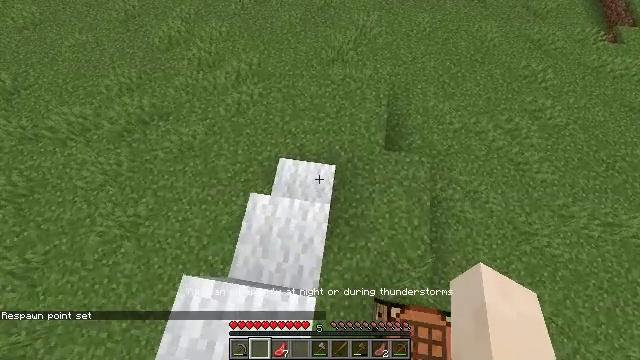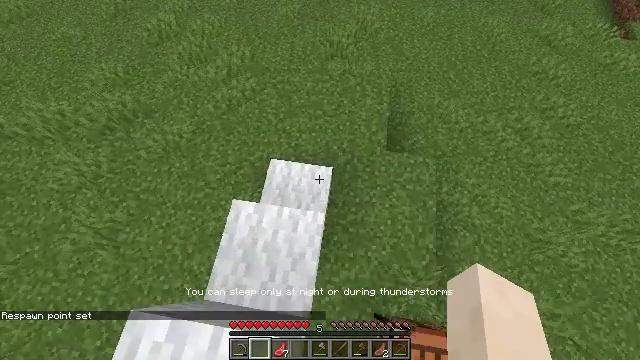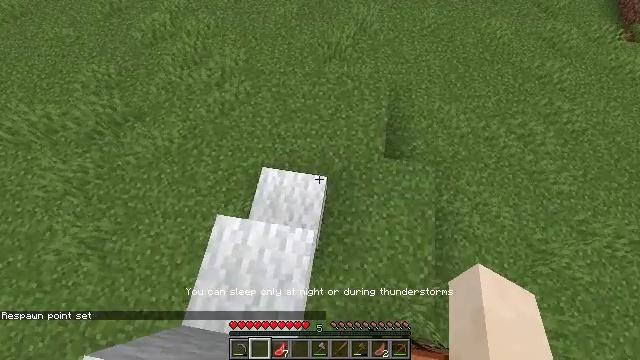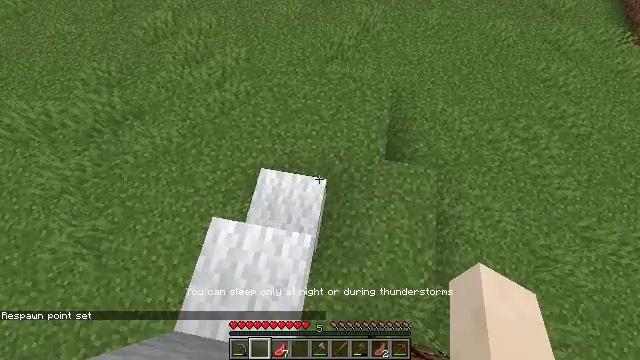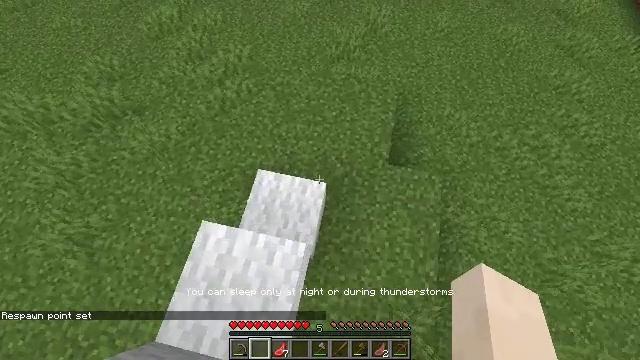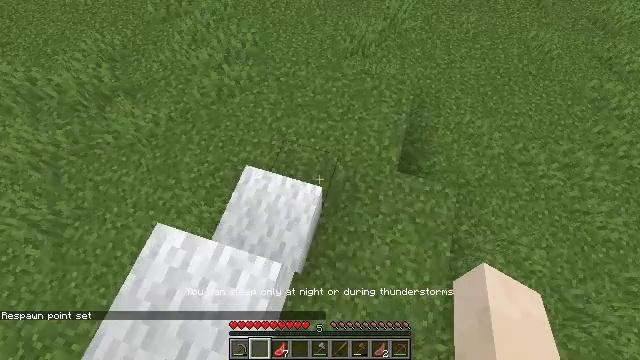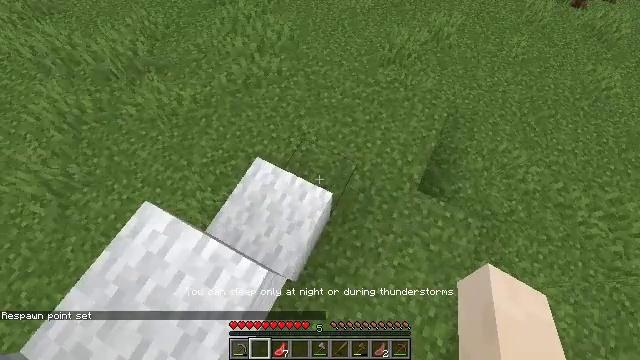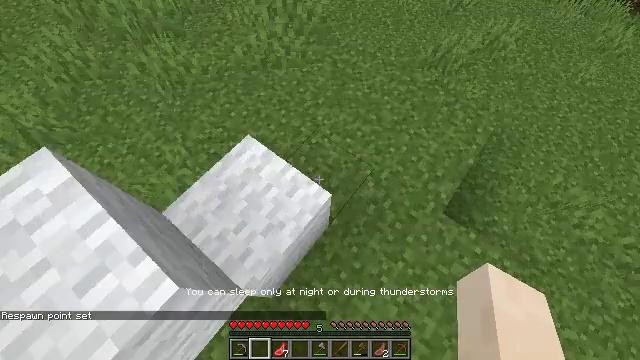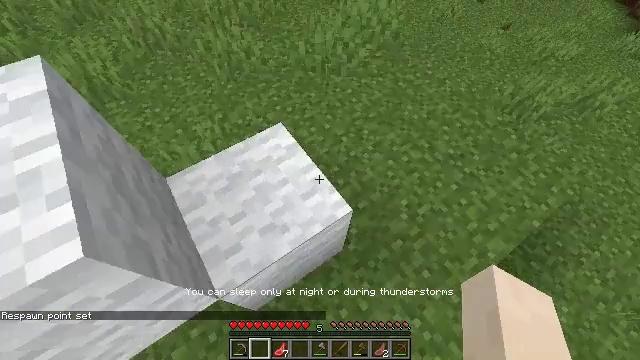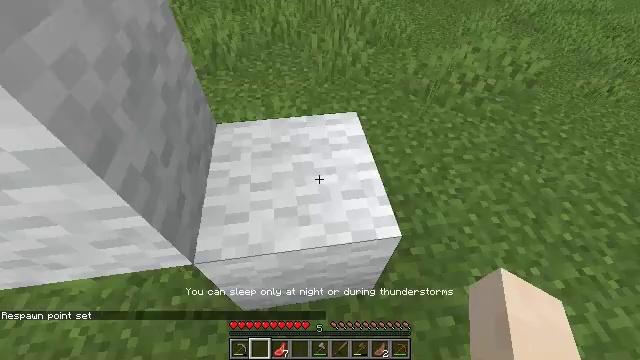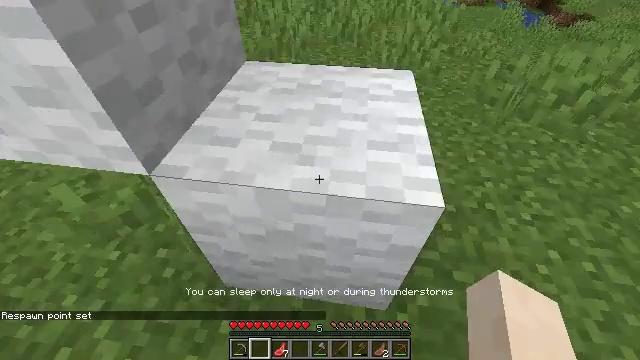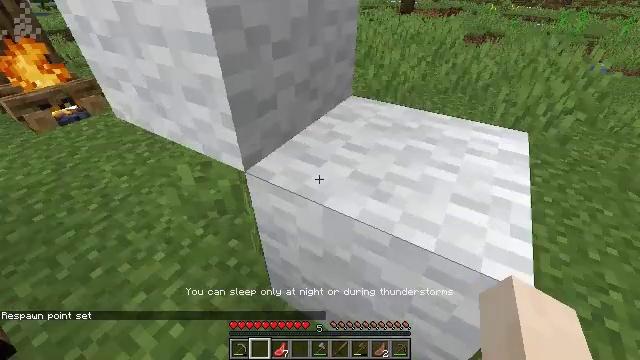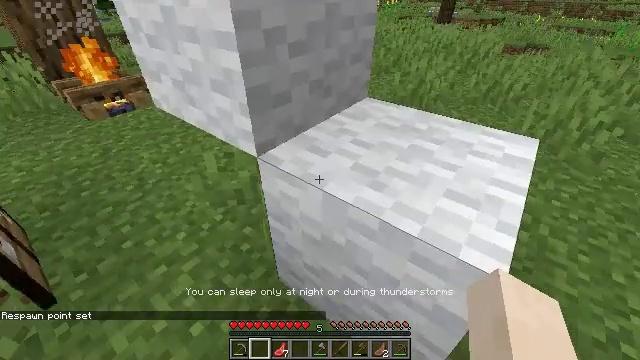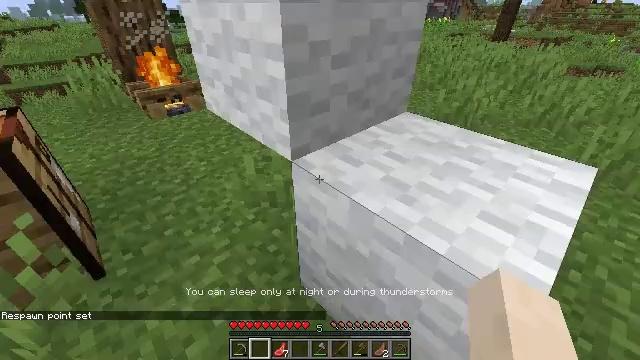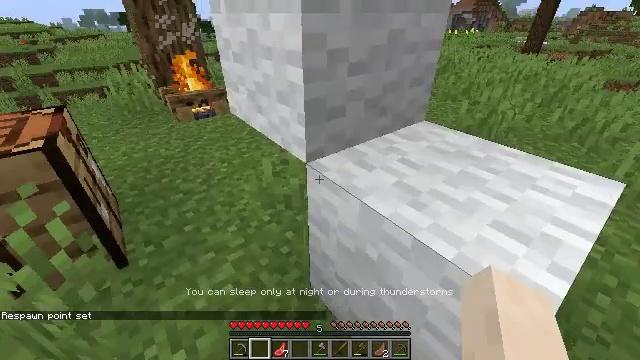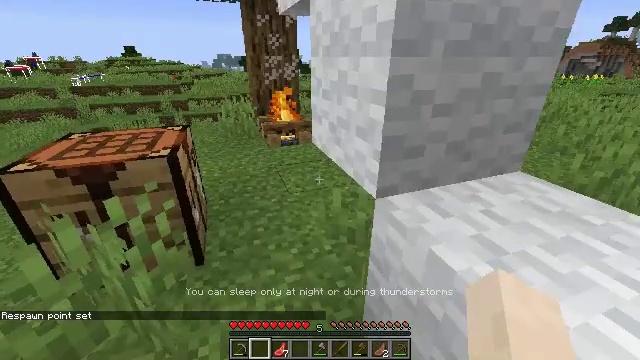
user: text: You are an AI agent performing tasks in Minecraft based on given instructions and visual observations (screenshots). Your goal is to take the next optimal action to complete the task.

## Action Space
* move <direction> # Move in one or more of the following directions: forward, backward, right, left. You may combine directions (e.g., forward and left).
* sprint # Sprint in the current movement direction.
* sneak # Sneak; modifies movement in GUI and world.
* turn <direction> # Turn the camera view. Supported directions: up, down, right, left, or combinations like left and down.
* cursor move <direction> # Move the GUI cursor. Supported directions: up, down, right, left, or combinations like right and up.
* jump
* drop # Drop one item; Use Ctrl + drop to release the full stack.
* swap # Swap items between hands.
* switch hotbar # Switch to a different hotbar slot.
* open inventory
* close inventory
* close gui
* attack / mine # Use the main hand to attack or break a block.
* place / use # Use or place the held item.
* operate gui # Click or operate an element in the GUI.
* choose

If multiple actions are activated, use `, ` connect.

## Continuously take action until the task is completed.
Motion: motion action
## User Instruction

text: Attack the crafting table to break it.
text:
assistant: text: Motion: move forward and move right
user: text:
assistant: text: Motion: move forward and move right
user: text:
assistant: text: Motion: move forward and move right
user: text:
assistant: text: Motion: move forward and move right, turn left
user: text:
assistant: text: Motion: move forward and move right, turn left
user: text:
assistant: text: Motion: move forward and move right, turn left and up
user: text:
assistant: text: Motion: move forward and move right, turn left and up
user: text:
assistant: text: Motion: move forward, turn left and up
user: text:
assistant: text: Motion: turn left and up
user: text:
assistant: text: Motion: turn left and up
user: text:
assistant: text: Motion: turn left and up
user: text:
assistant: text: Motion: turn left and up
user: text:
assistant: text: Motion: turn left and up
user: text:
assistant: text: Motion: turn left and up
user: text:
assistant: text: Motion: turn left and up
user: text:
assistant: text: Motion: turn left
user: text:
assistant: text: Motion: move forward
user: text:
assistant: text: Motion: move forward
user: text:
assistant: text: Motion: move forward
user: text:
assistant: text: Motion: move forward
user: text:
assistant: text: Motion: move forward
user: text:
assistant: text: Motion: move forward
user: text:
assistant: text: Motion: move forward
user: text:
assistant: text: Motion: move forward
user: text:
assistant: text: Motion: move forward
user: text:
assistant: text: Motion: no_op
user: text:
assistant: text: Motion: no_op
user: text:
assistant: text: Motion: no_op
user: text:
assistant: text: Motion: no_op
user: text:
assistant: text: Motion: no_op